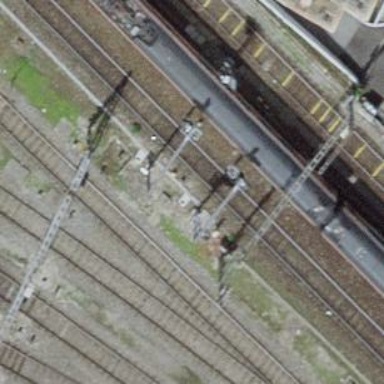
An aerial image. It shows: Railway signal.